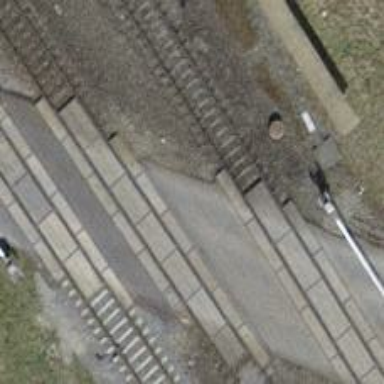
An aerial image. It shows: Railway level crossing.